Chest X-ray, AP view. Patient: 60 years old, sex F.
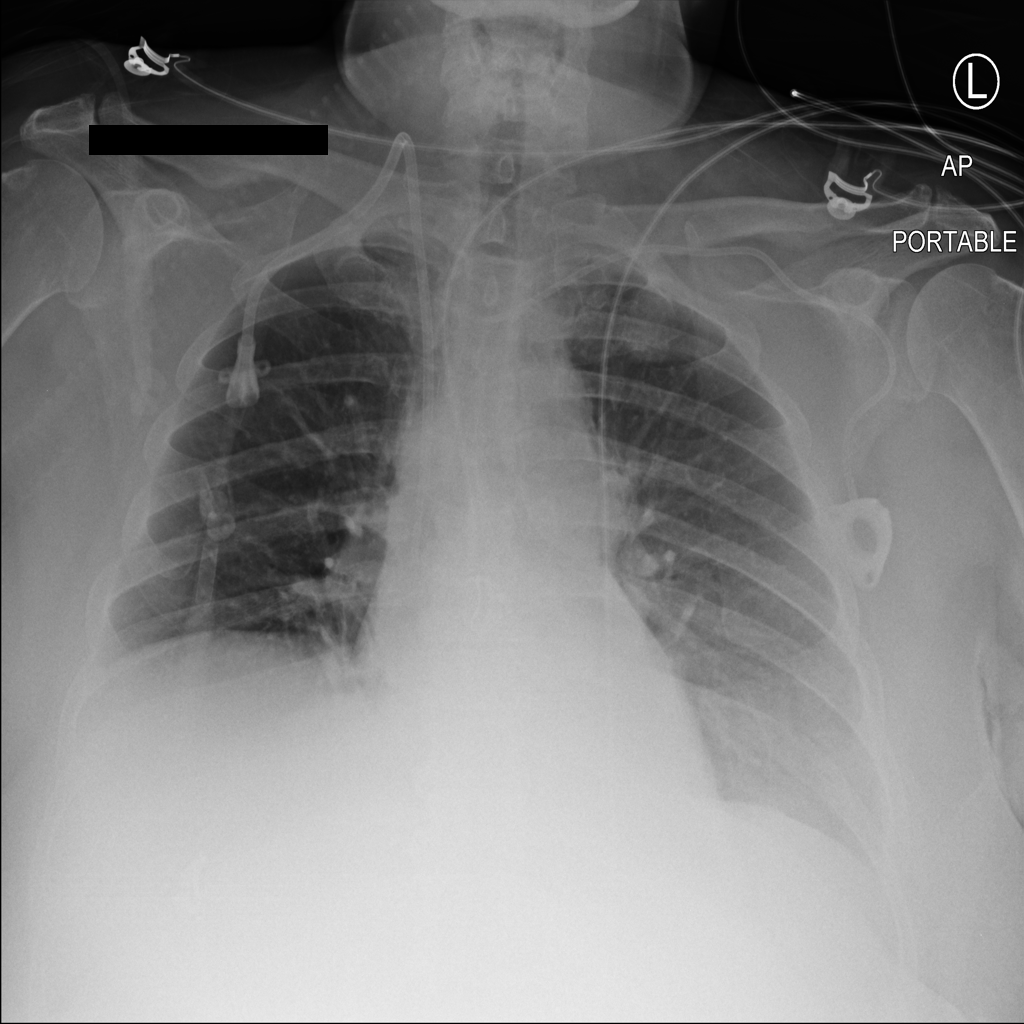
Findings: Effusion